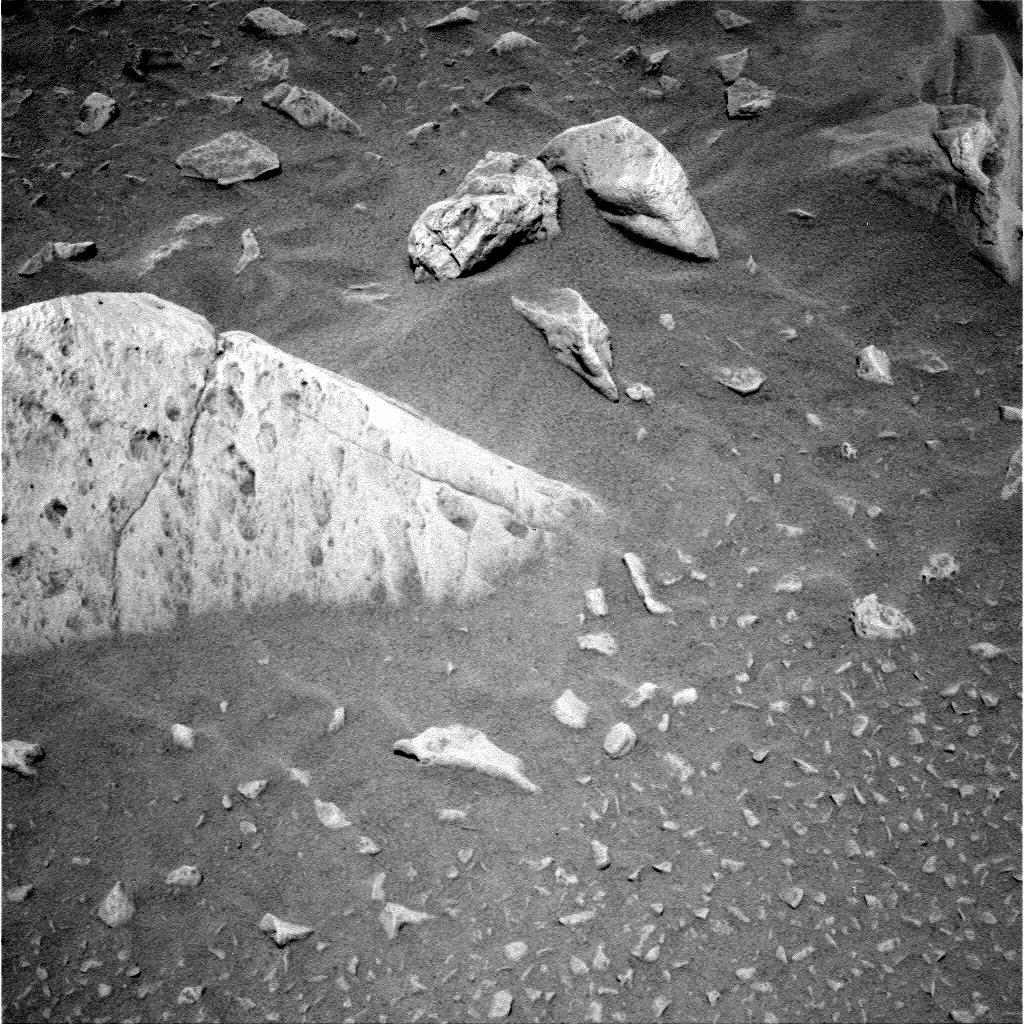
Terrain classes present: Gravel / Sand / Soil, Rock